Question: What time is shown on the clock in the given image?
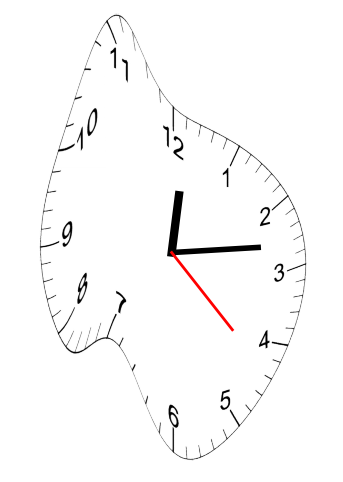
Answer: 12:13:22